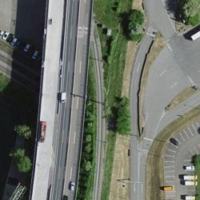
EUNIS habitat code: 57
Species observed at this site:
Columba palumbus
Cygnus olor